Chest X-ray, AP view. Patient: 61 years old, sex M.
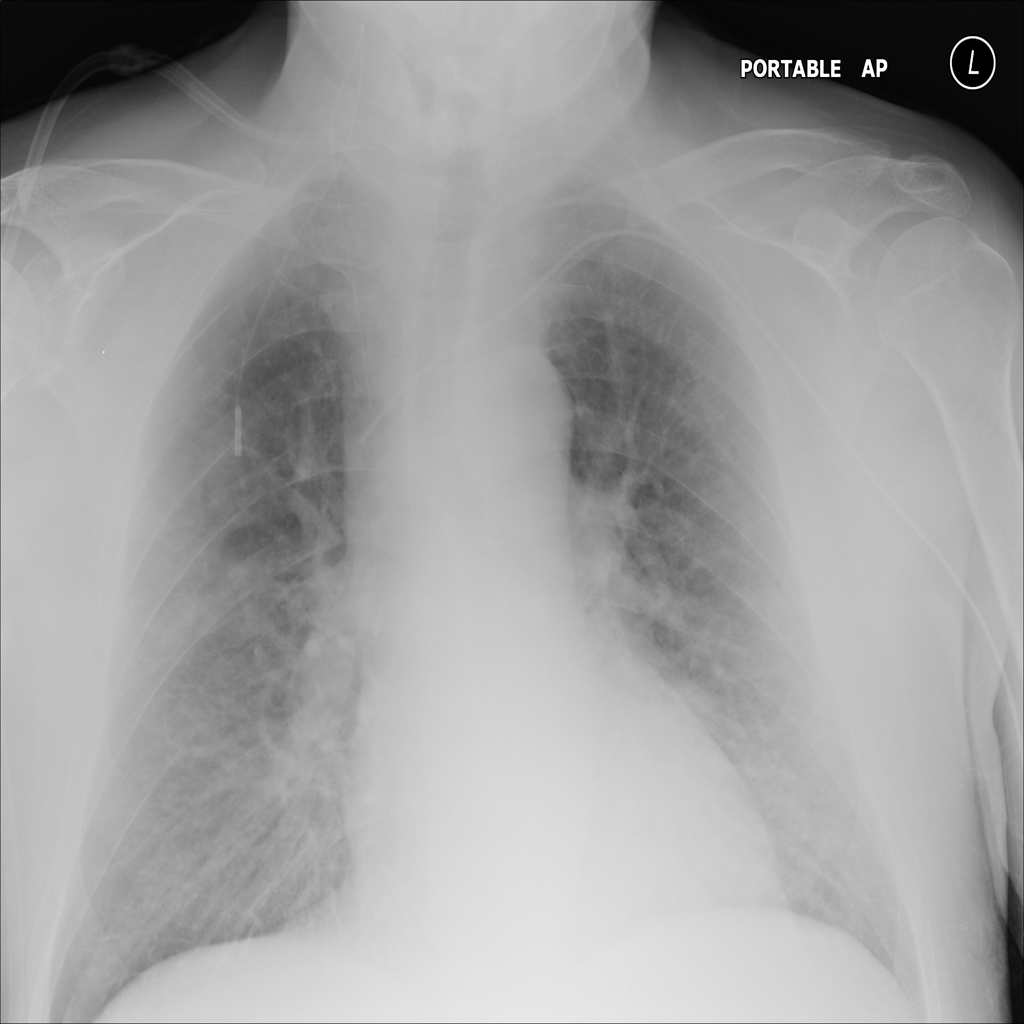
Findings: No Finding